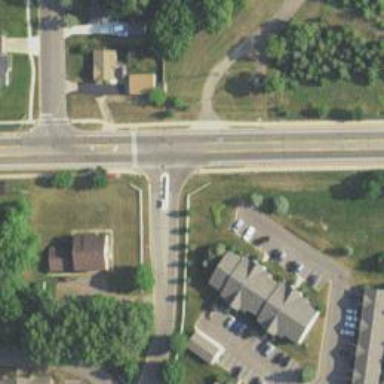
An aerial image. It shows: Marked crossing on footway.